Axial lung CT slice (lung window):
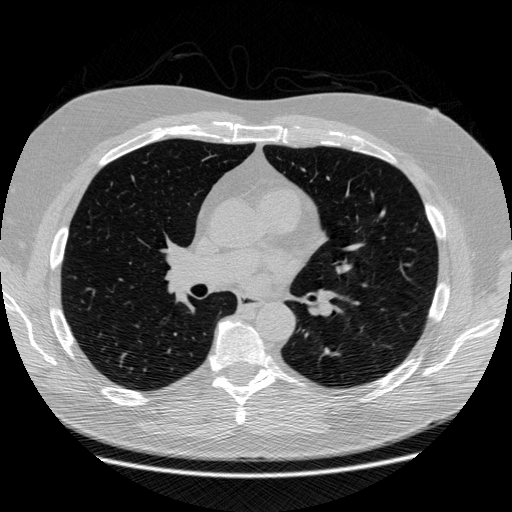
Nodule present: no